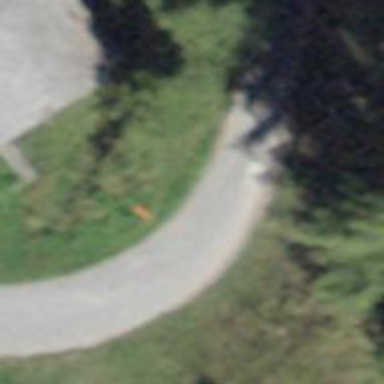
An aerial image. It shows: Pole supporting roof covering pipeline marker.